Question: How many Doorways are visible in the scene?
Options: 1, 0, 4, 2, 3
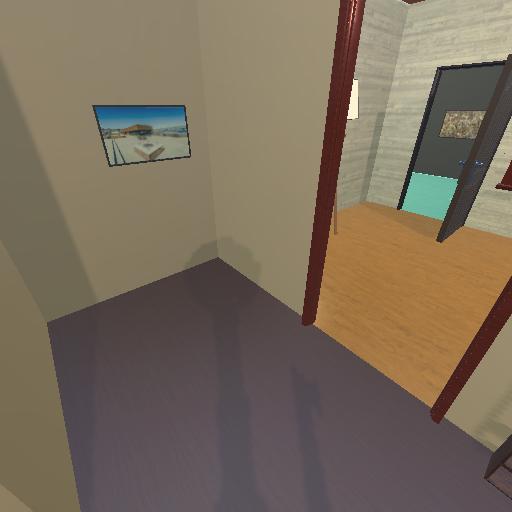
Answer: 1